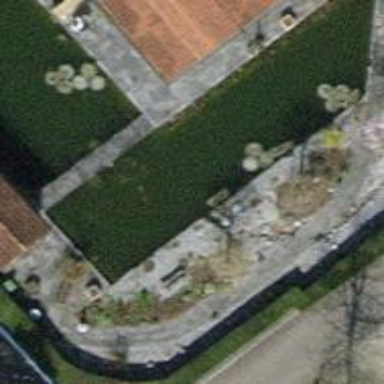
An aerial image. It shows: Swimming pool located in leisure land.